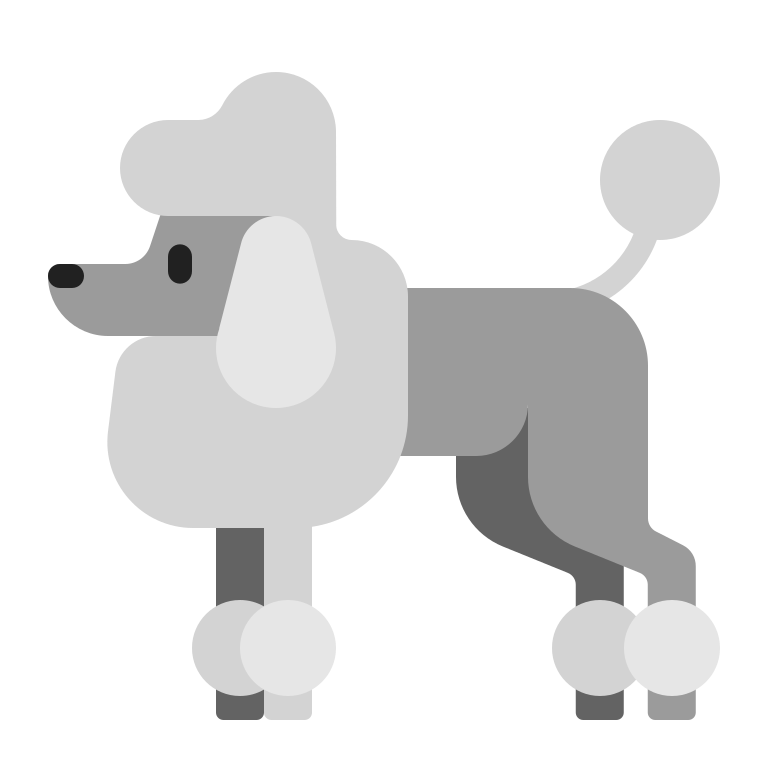
poodle flat